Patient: sex F, age 63
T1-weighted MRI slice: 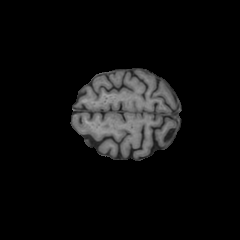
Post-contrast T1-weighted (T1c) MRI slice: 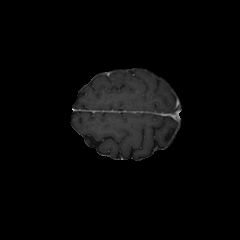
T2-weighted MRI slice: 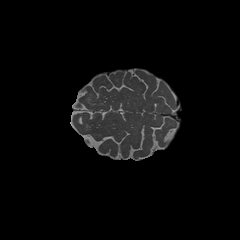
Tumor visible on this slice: no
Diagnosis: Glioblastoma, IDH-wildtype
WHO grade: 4